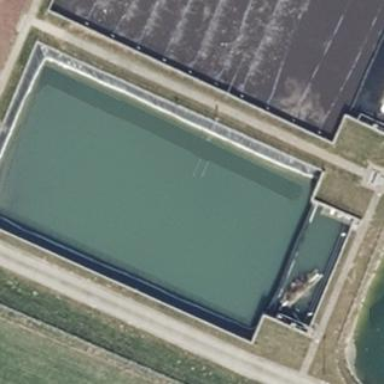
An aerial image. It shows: Body of wastewater.